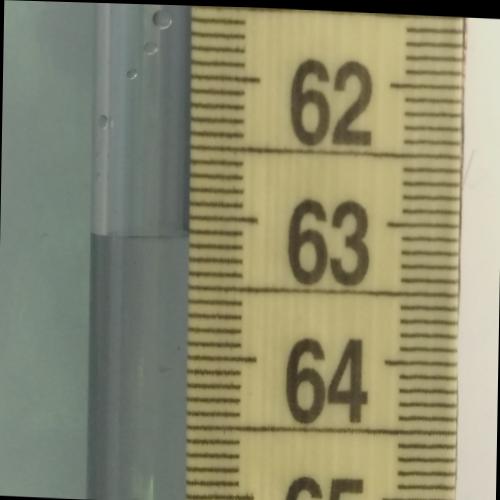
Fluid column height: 63.1 cm